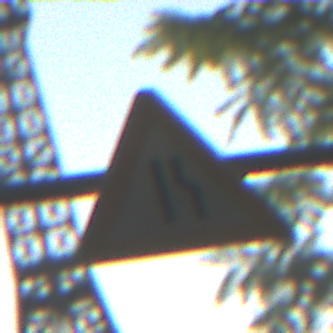
Verkehrszeichen: EinseitigVerengteFahrbahnRechts
Umgebung: Outdoor, Suburban
Tageszeit: SunriseSunset
Wetter: Clear
Licht: Natural
Jahreszeit: NotSpecified
Kontrast: HighContrast